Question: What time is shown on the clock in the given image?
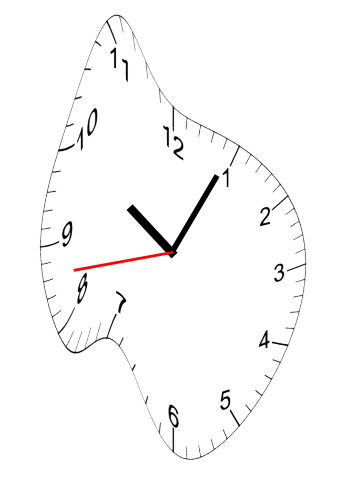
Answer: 10:04:43